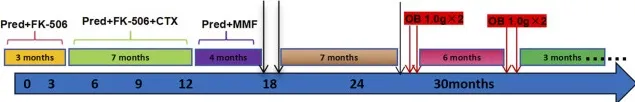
Clinical course, proteinuria, phospholipase A2 receptor antibody (PLA2R Ab), albumin and creatinine level in the case. (A): Historical view of immunosuppressive treatment with a detail on rituximab and obinutuzumab administrations. Pred, prednisone; CTX, cyclophosphamide; Fk-506, tacrolimus; MMF, mycophenolate mofetil; RTX, rituximab; OB, obinutuzumab.
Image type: chart (chart)